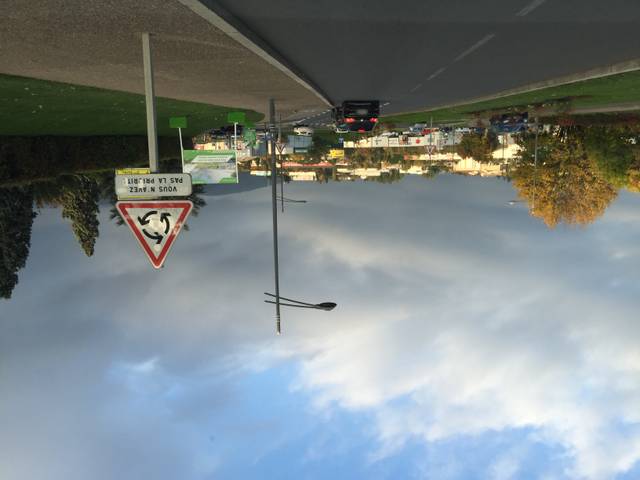
Region: France
Coordinates: 45.444, 4.418